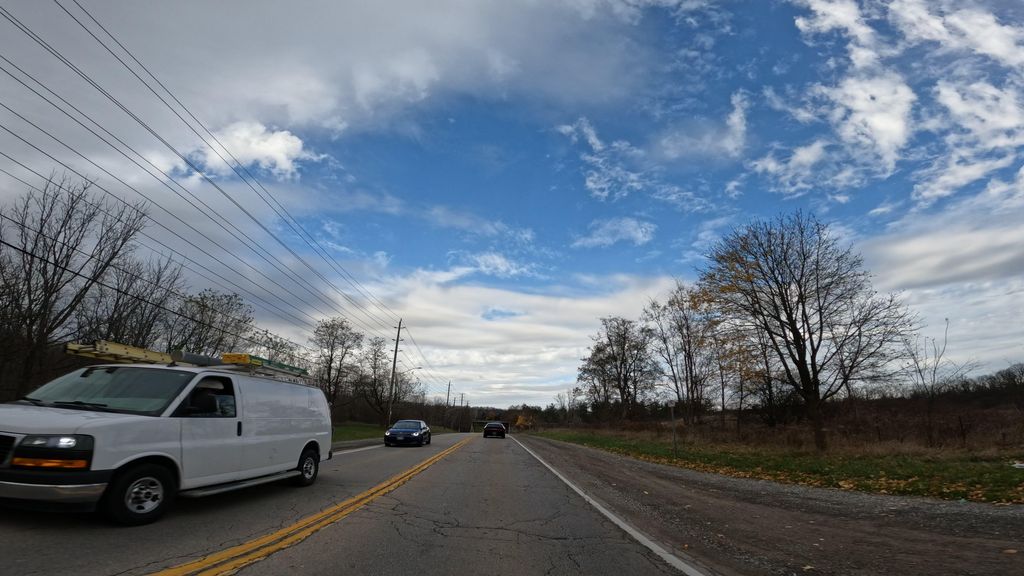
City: hamilton